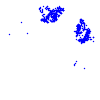
Particle: kaon